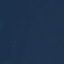
Land use / land cover class: SeaLake